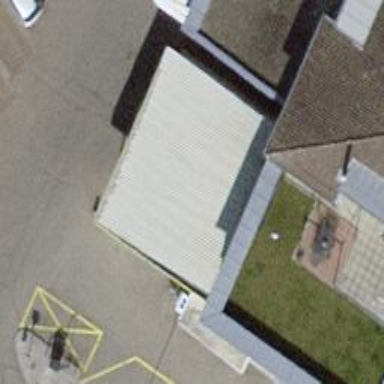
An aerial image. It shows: Car wash facility.